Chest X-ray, AP view. Patient: 34 years old, sex F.
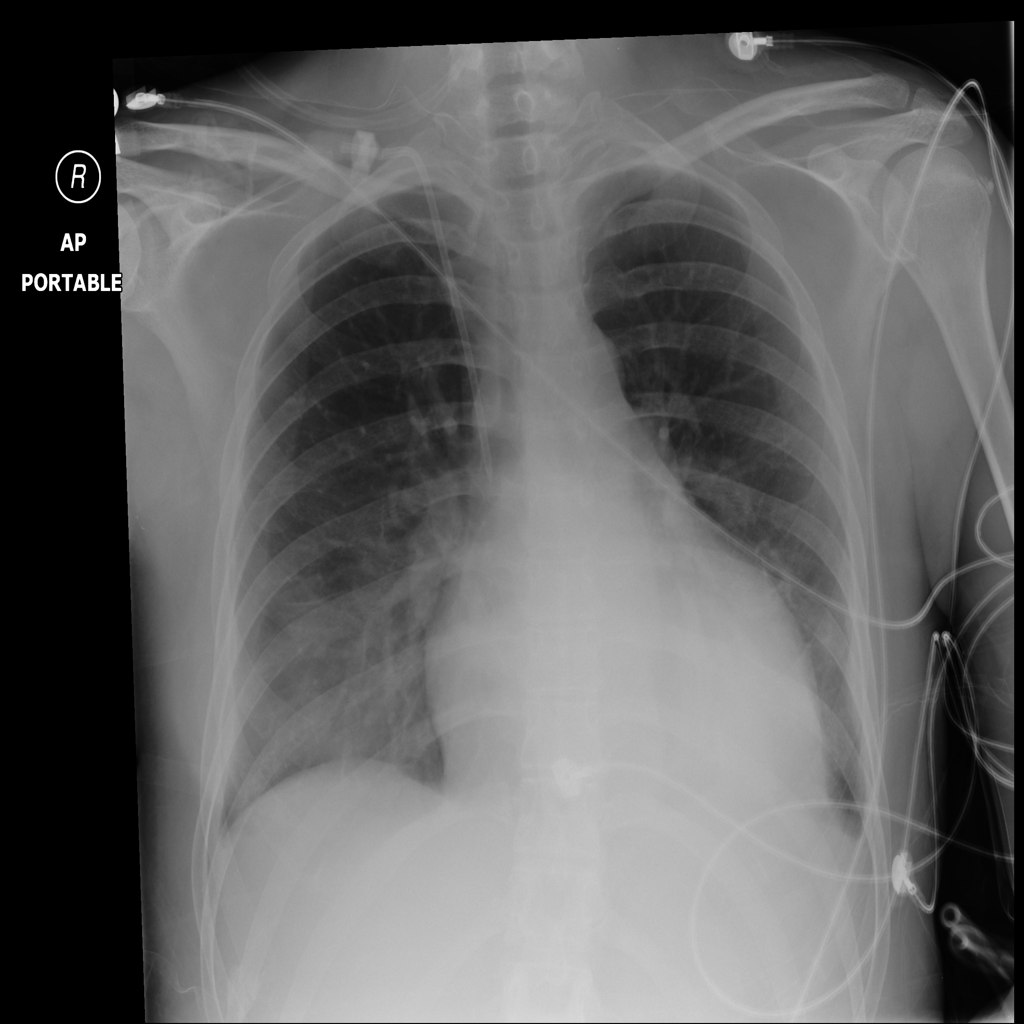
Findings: Atelectasis, Cardiomegaly, Effusion, Pneumonia